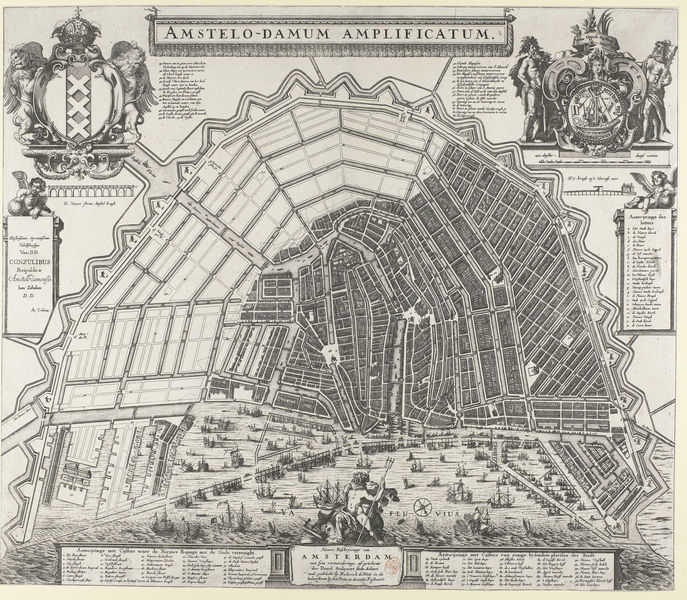
Titel: Plattegrond van Amsterdam met het ontwerp van de stadsuitbreiding van Daniel Stalpaert
Künstler: Daniel Stalpaert
Standort: Amsterdam
Institution: Rijksmuseum
Schlagwörter: gravure, carte, lithographie, urbanisme, plan de ville, map